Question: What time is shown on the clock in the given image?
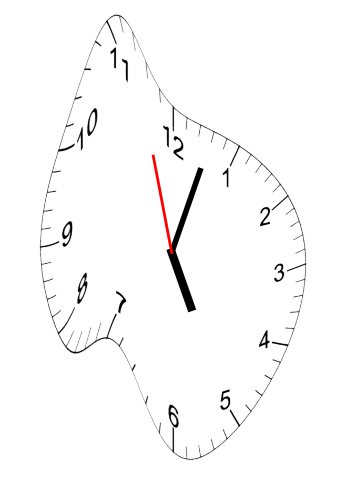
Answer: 05:02:57